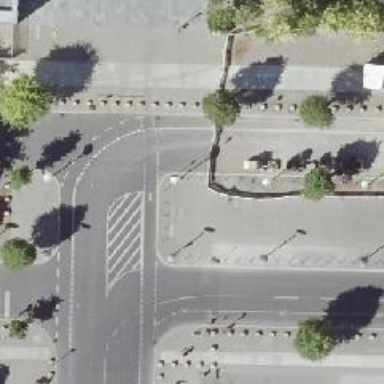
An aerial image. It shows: Unmarked crossing with pedestrian island.